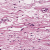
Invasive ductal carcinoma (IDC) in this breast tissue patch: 0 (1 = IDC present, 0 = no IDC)